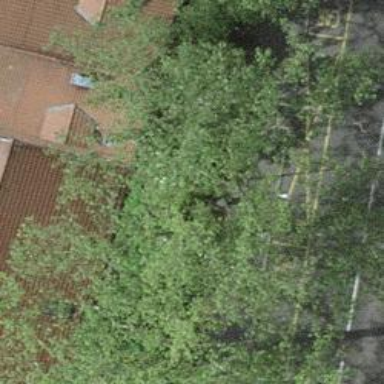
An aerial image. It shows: Tree-lined avenue.